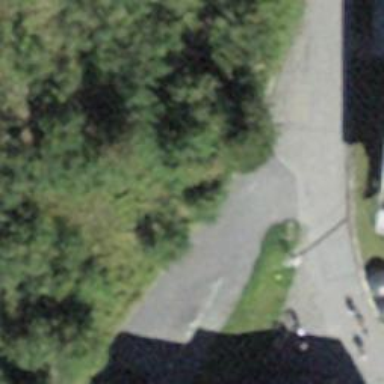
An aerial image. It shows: Footway with ramp.